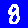
Digit: 8